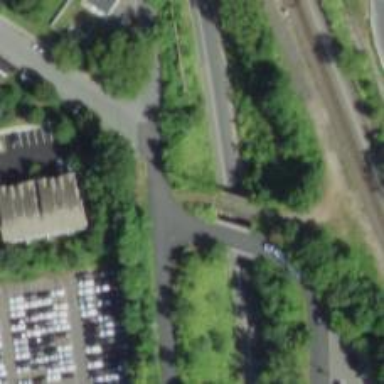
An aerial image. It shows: Abandoned railway.